【题型】解答题　【知识点】解析几何　【难度】hard
已知椭圆 $\frac{x^2}{a^2} + \frac{y^2}{b^2} = 1\ (a > b > 0)$，$P$ 是第一象限内椭圆上的点，$A_1(-a,0)$，$B_1(0,b)$，$|A_1B_1| = \sqrt{5}$，椭圆的离心率是 $\frac{\sqrt{3}}{2}$。$M(-t,0)$，$N(t,0)$，$t > 0$ 且 $t \neq a$。

(1) 求椭圆的方程并在下图 1 中作出椭圆的左焦点，写出作图依据；

(2) 如图 2，设 $t = 1$，三角形 $PAN$ 的面积记为 $S_1$，三角形 $PAB_1$ 的面积记为 $S_2$，若 $S_2 = 2S_1$，求点 $P$ 的坐标；

(3) 设 $P(x_0,y_0)$，连结 $PM$ 与椭圆交于点 $A$，连结 $PN$ 与椭圆交于点 $B$，判断 $\frac{|PM|}{|MA|} + \frac{|PN|}{|NB|}$ 是否为定值？请说明理由。
【解答】
\textbf{【答案】} (1) 椭圆的方程为 $\frac{x^2}{4} + y^2 = 1$，作图见解析；
(2) $\left(\frac{8}{5}, \frac{3}{5}\right)$；
(3) 是定值 $\left|\frac{8 + 2t^2}{4 - t^2}\right|$。

\textbf{【解析】} (1) 因为椭圆 $\frac{x^2}{a^2} + \frac{y^2}{b^2} = 1\ (a > b > 0)$ 中 $A_1(-a,0)$，$B_1(0,b)$，$|A_1B_1| = \sqrt{5}$，椭圆的离心率是 $\frac{\sqrt{3}}{2}$，
则
\[
\begin{cases}
\sqrt{a^2 + b^2} = \sqrt{5} \\
\frac{c}{a} = \frac{\sqrt{3}}{2} \\
a^2 = b^2 + c^2
\end{cases}
\implies a = 2,\ b = 1,\ c = \sqrt{3},
\]
则椭圆的方程为 $\frac{x^2}{4} + y^2 = 1$。

如下图：以 $B_1$ 为圆心，以 $OA_1$ 的长为半径在线段 $OA_1$ 上画弧，与线段 $OA_1$ 的交点即为椭圆的左焦点 $F_1(-\sqrt{3},0)$。

---

(2) 设 $P(x_0,y_0)$，则 $\frac{x_0^2}{4} + y_0^2 = 1$ ①，且 $0 < x_0 < 2$，$0 < y_0 < 1$。
当 $t = 1$ 时，$M(-1,0)$，$N(1,0)$。
又 $S_1 = S_{\triangle PAN} = \frac{1}{2}|MN| \cdot y_0 = \frac{1}{2} \times 2 \times y_0 = y_0$。
因为 $A_1(-2,0)$，$B_1(0,1)$，所以直线 $A_1B_1$ 的方程为 $\frac{x}{-2} + y = 1$，即 $x - 2y + 2 = 0$。
故点 $P(x_0,y_0)$ 到直线 $A_1B_1$ 的距离 $d_2 = \frac{|x_0 - 2y_0 + 2|}{\sqrt{1^2 + (-2)^2}} = \frac{|x_0 - 2y_0 + 2|}{\sqrt{5}}$，
$S_2 = S_{\triangle PA_1B_1} = \frac{1}{2}|A_1B_1| \cdot d_2 = \frac{1}{2} \times \sqrt{5} \times \frac{|x_0 - 2y_0 + 2|}{\sqrt{5}} = \frac{1}{2}|x_0 - 2y_0 + 2| = \frac{x_0 - 2y_0 + 2}{2}$。
因为 $S_2 = 2S_1$，所以 $\frac{x_0 - 2y_0 + 2}{2} = 2y_0$，即 $x_0 - 6y_0 + 2 = 0$ ②。
联立①②，且 $0 < x_0 < 2$，$0 < y_0 < 1$，解得 $x_0 = \frac{8}{5}$，$y_0 = \frac{3}{5}$。
故点 $P$ 的坐标为 $\left(\frac{8}{5}, \frac{3}{5}\right)$。

---

(3) 如图所示，$M(-t,0)$，$N(t,0)$，$t > 0$ 且 $t \neq a$，$P(x_0,y_0)$，则 $\frac{x_0^2}{4} + y_0^2 = 1$。

设 $l_{PB}: x = my + t$，其中 $m = \frac{x_0 - t}{y_0}$，
\[
\begin{cases}
x = my + t \\
\frac{x^2}{4} + y^2 = 1
\end{cases}
\implies (m^2 + 4)y^2 + 2mty + t^2 - 4 = 0,\ \Delta > 0 \text{ 恒成立},
\]
所以 $y_B + y_P = y_B + y_0 = \frac{-2mt}{m^2 + 4}$，$y_B y_0 = \frac{t^2 - 4}{m^2 + 4}$，
则 $y_B \cdot y_0 = \frac{t^2 - 4}{\left(\frac{x_0 - t}{y_0}\right)^2 + 4} \implies y_B = \frac{y_0(t^2 - 4)}{(x_0 - t)^2 + 4y_0^2}$。

设 $l_{PA}: x = ny - t$，其中 $n = \frac{x_0 + t}{y_0}$，
\[
\begin{cases}
x = ny - t \\
\frac{x^2}{4} + y^2 = 1
\end{cases}
\implies (n^2 + 4)y^2 - 2n ty + t^2 - 4 = 0,\ \Delta > 0 \text{ 恒成立},
\]
所以 $y_A + y_P = y_A + y_0 = \frac{2nt}{n^2 + 4}$，$y_A y_0 = \frac{t^2 - 4}{n^2 + 4}$，
则 $y_A \cdot y_0 = \frac{t^2 - 4}{\left(\frac{x_0 + t}{y_0}\right)^2 + 4} \implies y_A = \frac{y_0(t^2 - 4)}{(x_0 + t)^2 + 4y_0^2}$。

因为 $\frac{|PM|}{|MA|} = \frac{|PK|}{|AJ|}$，$\frac{|PN|}{|NB|} = \frac{|PK|}{|BL|}$，
所以
\[
\frac{|PM|}{|MA|} + \frac{|PN|}{|NB|} = \frac{|PK|}{|AJ|} + \frac{|PK|}{|BL|} = \left|\frac{y_0}{-y_A}\right| + \left|\frac{y_0}{-y_B}\right| = \left|-y_0\left(\frac{1}{y_A} + \frac{1}{y_B}\right)\right|
\]
\[
= \left|-y_0\left(\frac{(x_0 + t)^2 + 4y_0^2}{y_0(t^2 - 4)} + \frac{(x_0 - t)^2 + 4y_0^2}{y_0(t^2 - 4)}\right)\right| = \left|-\frac{2(x_0^2 + 4y_0^2) + 2t^2}{t^2 - 4}\right| = \left|\frac{8 + 2t^2}{4 - t^2}\right|, \text{ 为定值}.
\]
所以 $\frac{|PM|}{|MA|} + \frac{|PN|}{|NB|}$ 为定值 $\left|\frac{8 + 2t^2}{4 - t^2}\right|$。

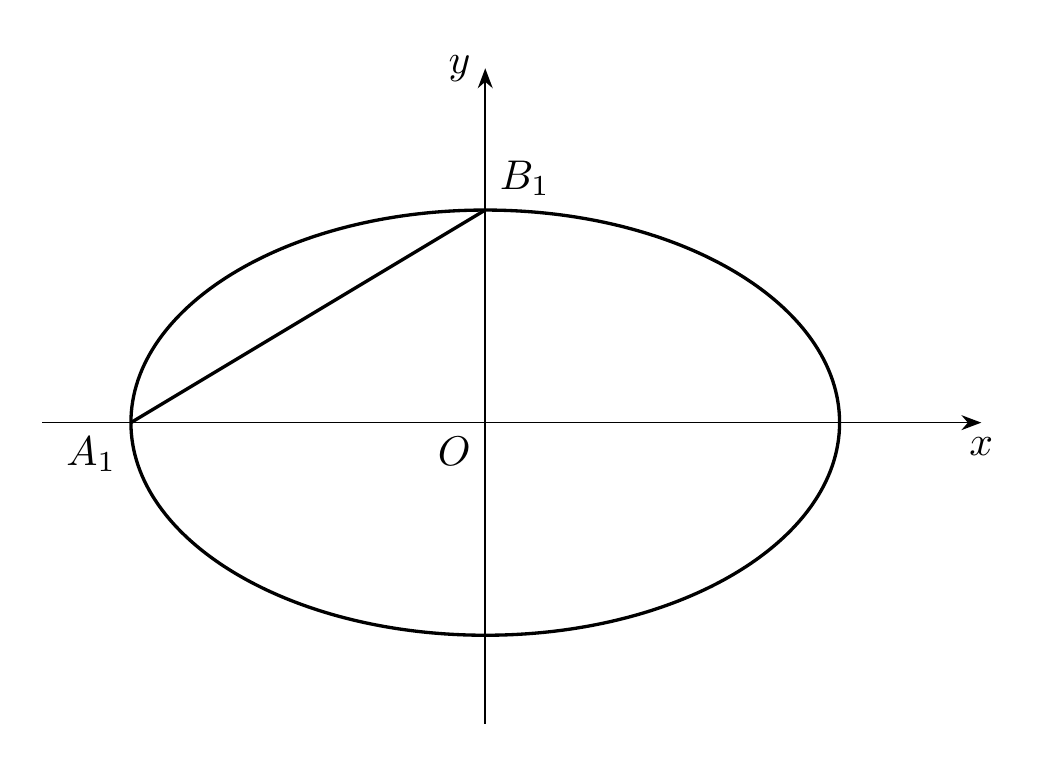
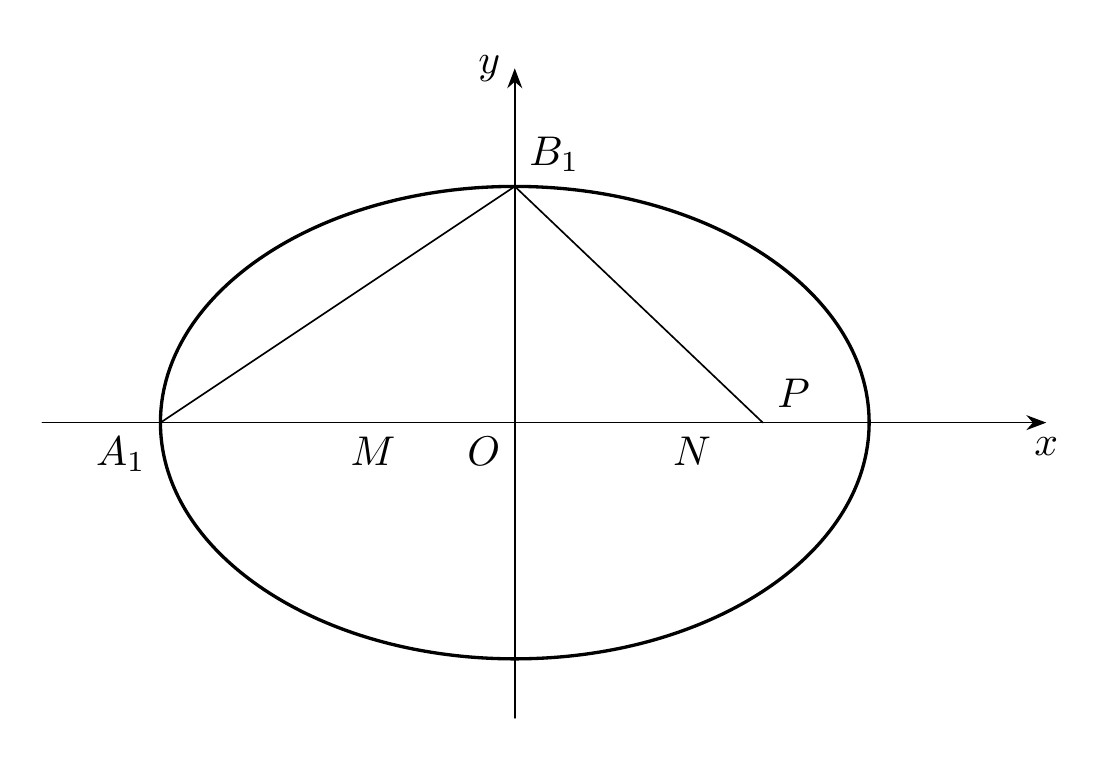